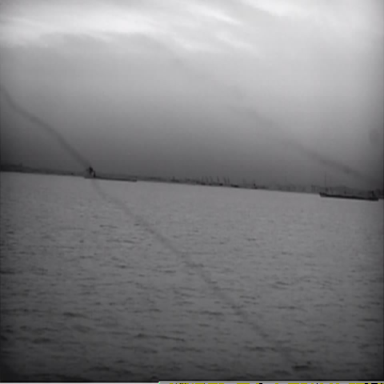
There are two liners in the infrared image.